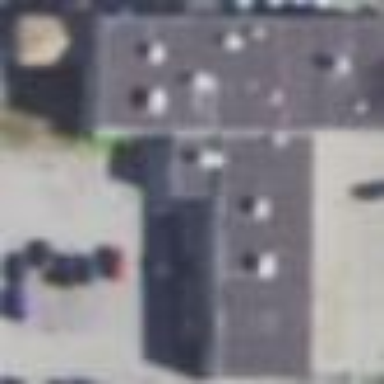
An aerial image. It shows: Police building.